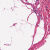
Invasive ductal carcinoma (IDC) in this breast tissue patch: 0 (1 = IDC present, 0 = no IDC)